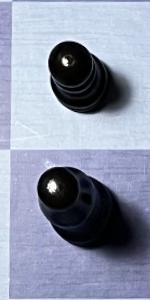
Label: Bishop_Black